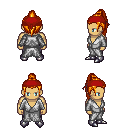
a pixel art fantasy rpg character, male body template, human, tanned skin, white robe, metal pants, light blonde long topknot hairstyle, red bandana, metal boots, four views (front, back, left, right), 2x2 character sprite sheet, small pixel art, hard edges, no anti-aliasing